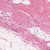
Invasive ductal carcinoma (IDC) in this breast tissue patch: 0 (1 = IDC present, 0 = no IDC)